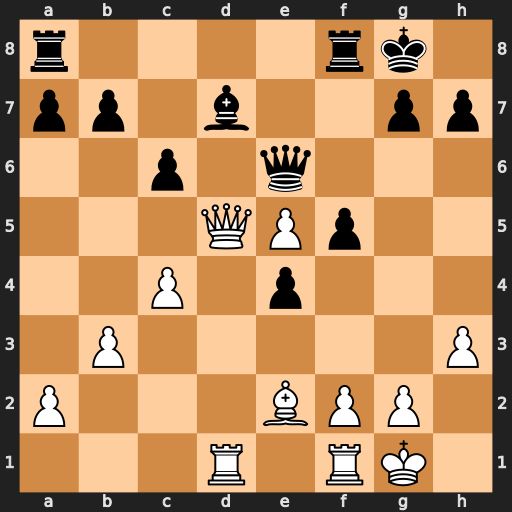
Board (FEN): r4rk1/pp1b2pp/2p1q3/3QPp2/2P1p3/1P5P/P3BPP1/3R1RK1
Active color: w
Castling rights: -
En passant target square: -
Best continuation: Qxd7 Qxd7 Rxd7